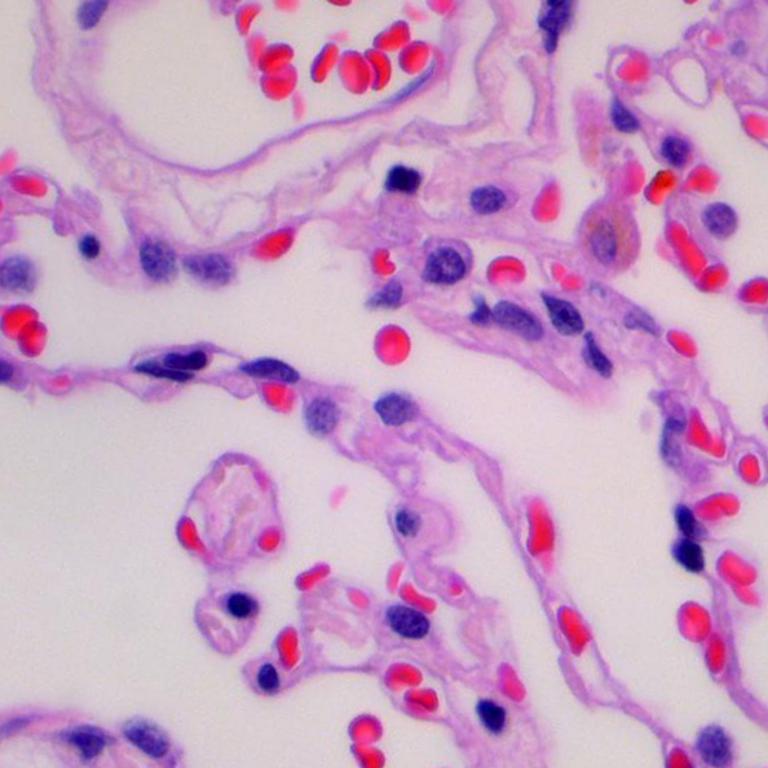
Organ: lung
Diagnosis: benign